Aerial crown-view tile of a tropical tree (Barro Colorado Island, Panama), acquired 20250915:
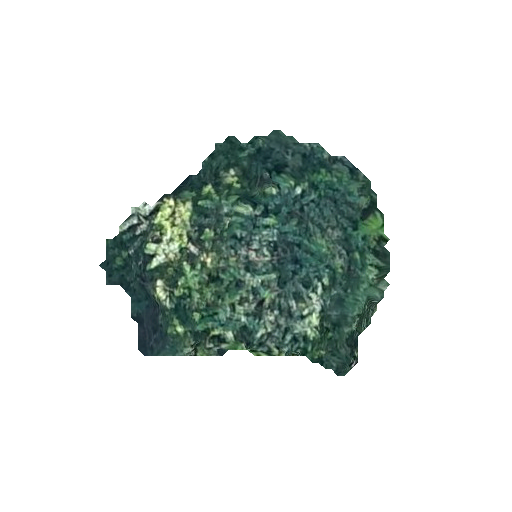
Species: Dendropanax arboreus
GBIF accepted scientific name: Dendropanax arboreus
Crown area: 70.534 m²